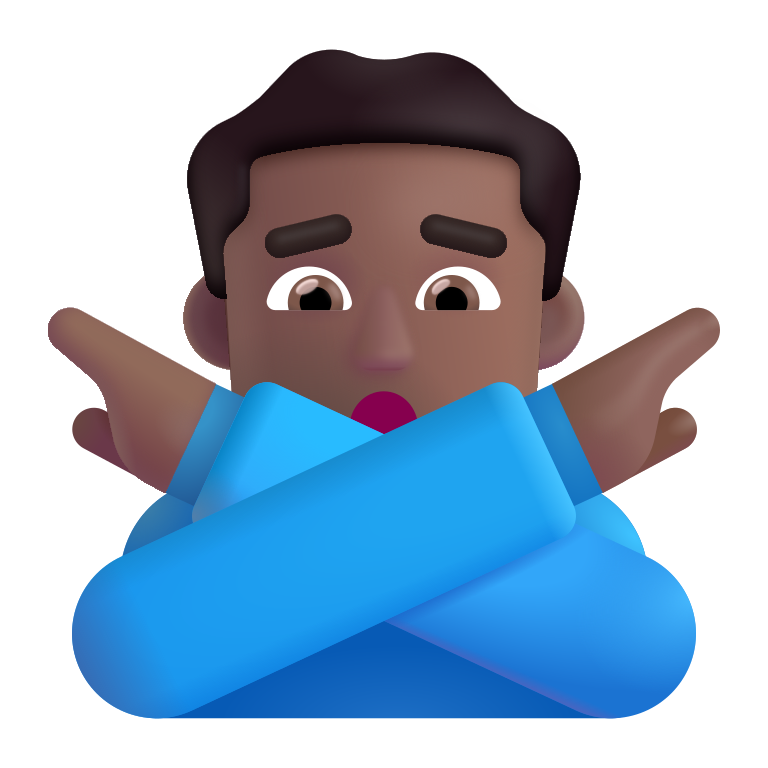
man gesturing no color  dark